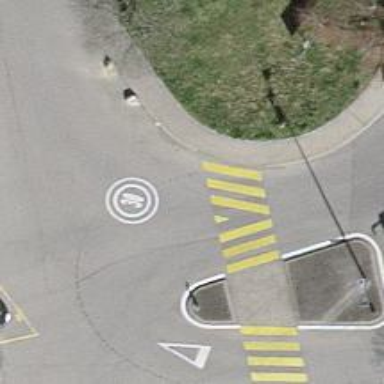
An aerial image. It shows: Uncontrolled zebra crossing on the road.